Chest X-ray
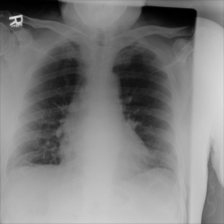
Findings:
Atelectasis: negative
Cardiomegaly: negative
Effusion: negative
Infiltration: negative
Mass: negative
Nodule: negative
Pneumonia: negative
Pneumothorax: negative
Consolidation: negative
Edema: negative
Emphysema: negative
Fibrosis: negative
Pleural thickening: negative
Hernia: negative